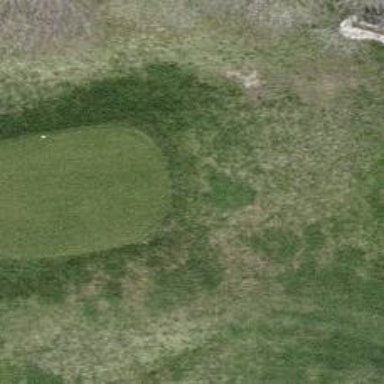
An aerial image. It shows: Grass area designated as golf tee.